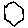
Label: hexagon